一年级 · 组合数学

ఔఔळळळळ

(1) $\S$ 和 $\S$ 一共有 $(\quad)$ 杂。

(2) $\S$ 比 $\S$ 多 ( ) 杂, $\S$ 比 $\S$ 少 ( ) 朵。
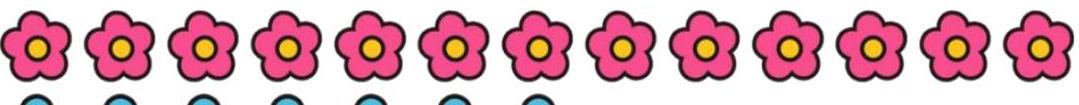
答案: 详解(1) 20

(2) $6 ; 6$